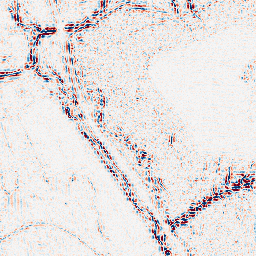
Category: wavelet
Decomposition family: wavelet_biorthogonal
Decomposition parameters: wavelet: bior4.4
level: 2
Upsampling method: quartic
Upsampling parameters: scale: 8
Upsampling scale: 8